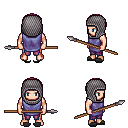
a pixel art fantasy rpg character, male body template, human, light skin, chain tabard jacket, magenta pants, pink plain hairstyle, chain hood, gray slippers, spear, four views (front, back, left, right), 2x2 character sprite sheet, small pixel art, hard edges, no anti-aliasing